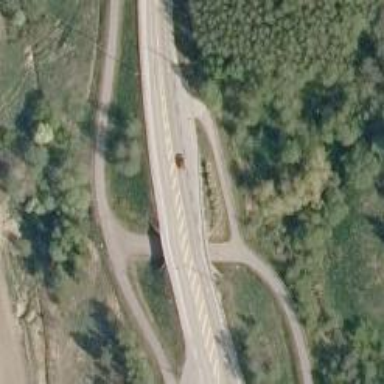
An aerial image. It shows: Secondary road crossing bridge with asphalt surface.